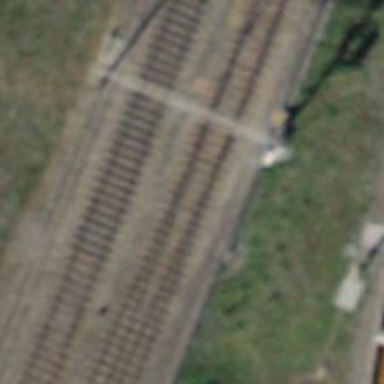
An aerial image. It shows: Railway switch with the turnout on the right side.